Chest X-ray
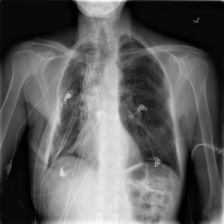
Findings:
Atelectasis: negative
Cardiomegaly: negative
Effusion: negative
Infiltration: negative
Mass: negative
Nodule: negative
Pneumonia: negative
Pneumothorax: negative
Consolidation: negative
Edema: negative
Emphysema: positive
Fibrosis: negative
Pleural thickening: negative
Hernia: negative